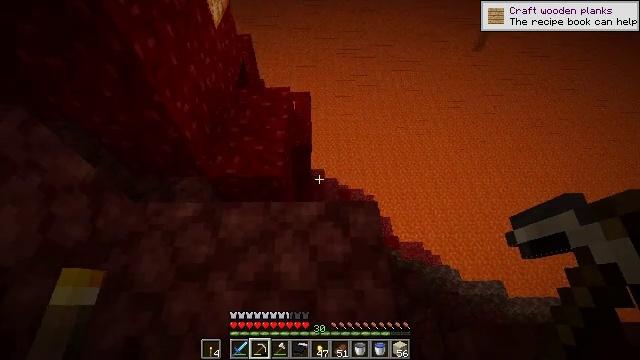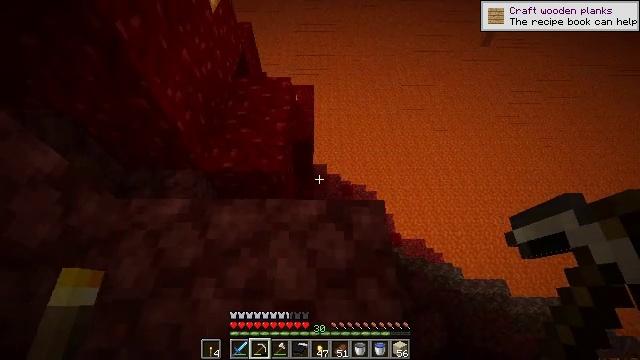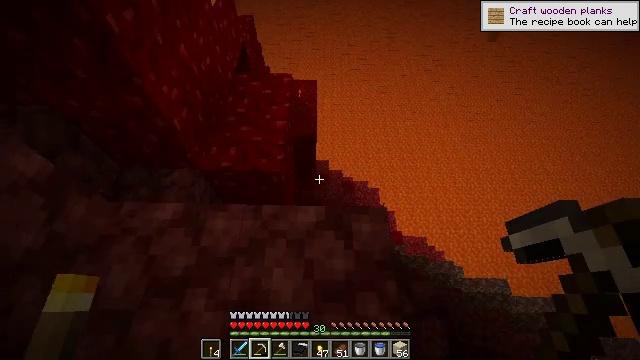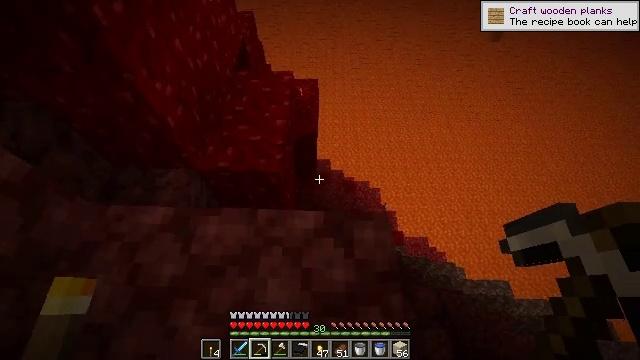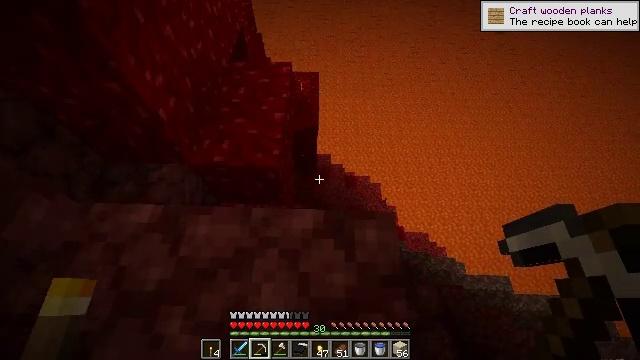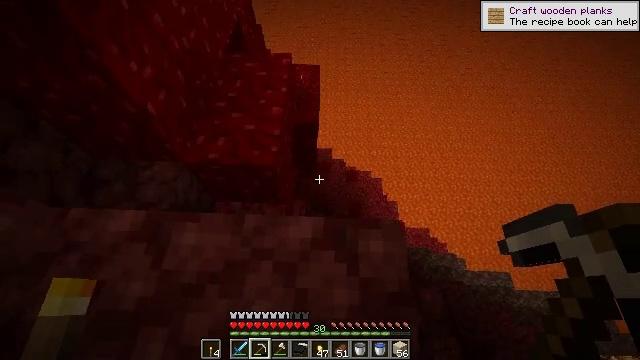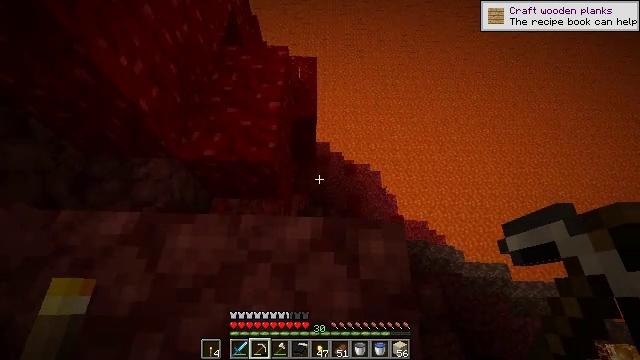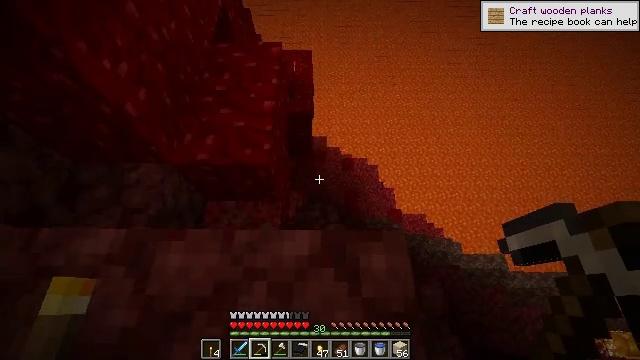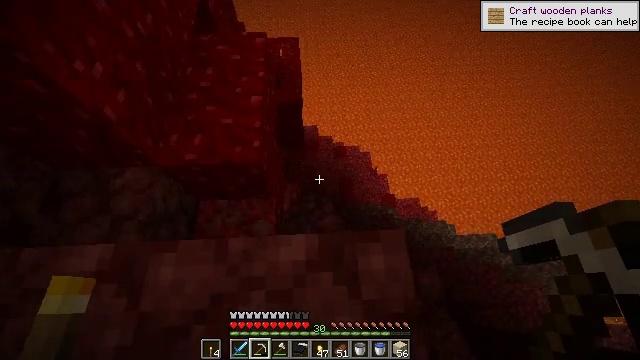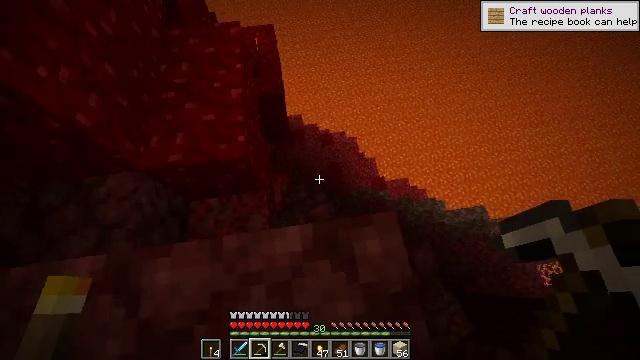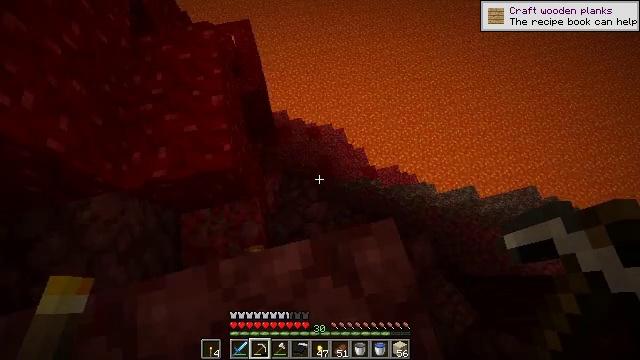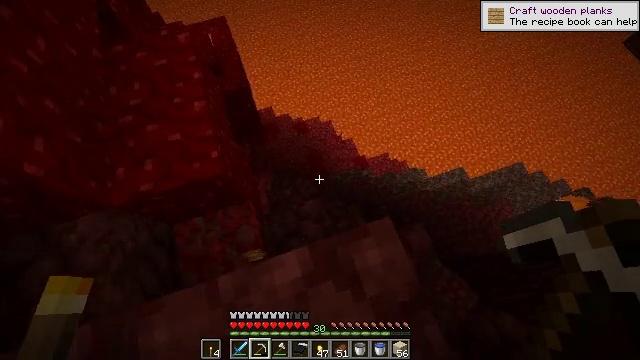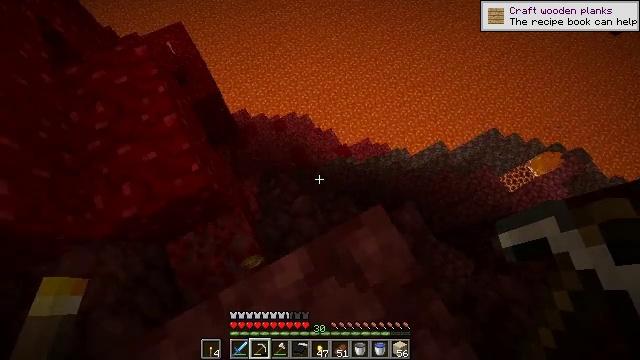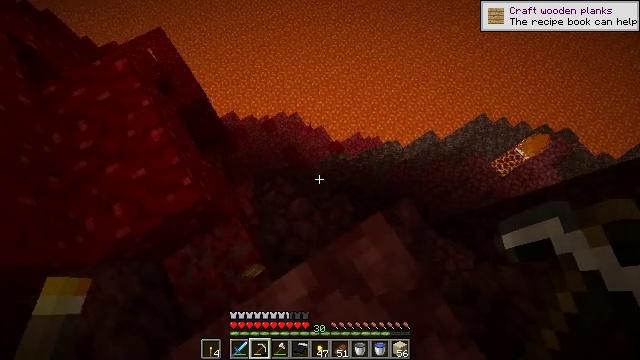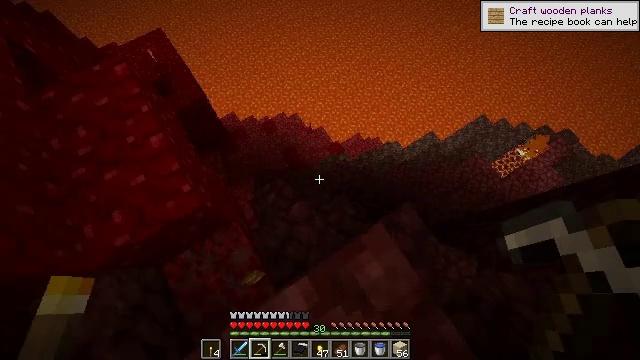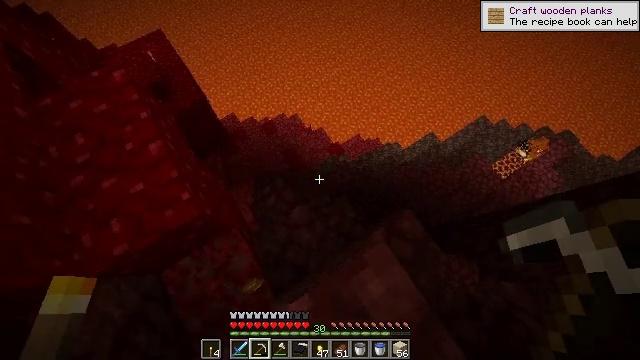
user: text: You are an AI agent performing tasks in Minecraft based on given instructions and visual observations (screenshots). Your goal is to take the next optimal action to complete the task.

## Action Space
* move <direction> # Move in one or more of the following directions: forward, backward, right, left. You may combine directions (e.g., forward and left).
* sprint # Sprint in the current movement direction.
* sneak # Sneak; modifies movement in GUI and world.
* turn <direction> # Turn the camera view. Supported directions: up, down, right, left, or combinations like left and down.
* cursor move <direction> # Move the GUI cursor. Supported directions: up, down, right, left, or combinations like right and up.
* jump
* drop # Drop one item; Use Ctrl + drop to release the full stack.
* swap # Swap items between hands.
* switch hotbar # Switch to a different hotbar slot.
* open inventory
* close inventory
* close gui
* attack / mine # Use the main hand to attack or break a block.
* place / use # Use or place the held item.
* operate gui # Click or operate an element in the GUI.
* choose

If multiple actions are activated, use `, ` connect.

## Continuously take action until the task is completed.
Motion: motion action
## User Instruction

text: Mine the soul sand in the Nether.
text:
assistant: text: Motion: move forward, turn down
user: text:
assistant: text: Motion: move forward, sneak, turn down
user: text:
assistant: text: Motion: move forward, sneak
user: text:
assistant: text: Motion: move forward, sneak, turn down
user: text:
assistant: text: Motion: move forward, sneak, turn down
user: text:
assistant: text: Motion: move forward, sneak, turn down
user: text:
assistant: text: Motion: move forward, sneak, turn right and down
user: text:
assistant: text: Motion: move forward, sneak, turn right and down
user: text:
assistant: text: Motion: move forward, sneak, turn right and down
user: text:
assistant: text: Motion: move forward, sneak, turn right and down
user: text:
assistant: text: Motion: move forward, sneak, turn right and down
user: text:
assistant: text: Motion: move forward, sneak, turn right and down
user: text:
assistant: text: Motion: move forward, sneak, turn right
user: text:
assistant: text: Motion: move forward, sneak
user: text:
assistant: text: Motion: move forward, sneak
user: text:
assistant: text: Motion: move forward, sneak
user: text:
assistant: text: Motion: move forward, sneak
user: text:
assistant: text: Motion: move forward, sneak
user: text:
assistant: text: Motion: move forward, sneak, turn right
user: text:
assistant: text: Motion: move forward, sneak, turn right
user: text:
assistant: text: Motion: move forward, sneak, turn right
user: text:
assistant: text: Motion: sneak, turn right
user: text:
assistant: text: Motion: sneak, turn right
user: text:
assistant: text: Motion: move right, sneak, turn right and down
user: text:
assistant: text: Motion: move right, sneak, turn right and down
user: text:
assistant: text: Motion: move right, sneak, turn right
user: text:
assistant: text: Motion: move forward and move right, sneak, turn right
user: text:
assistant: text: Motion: move forward and move right, sneak
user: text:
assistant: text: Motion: move forward and move right, sneak
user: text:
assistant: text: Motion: move forward and move right, sneak